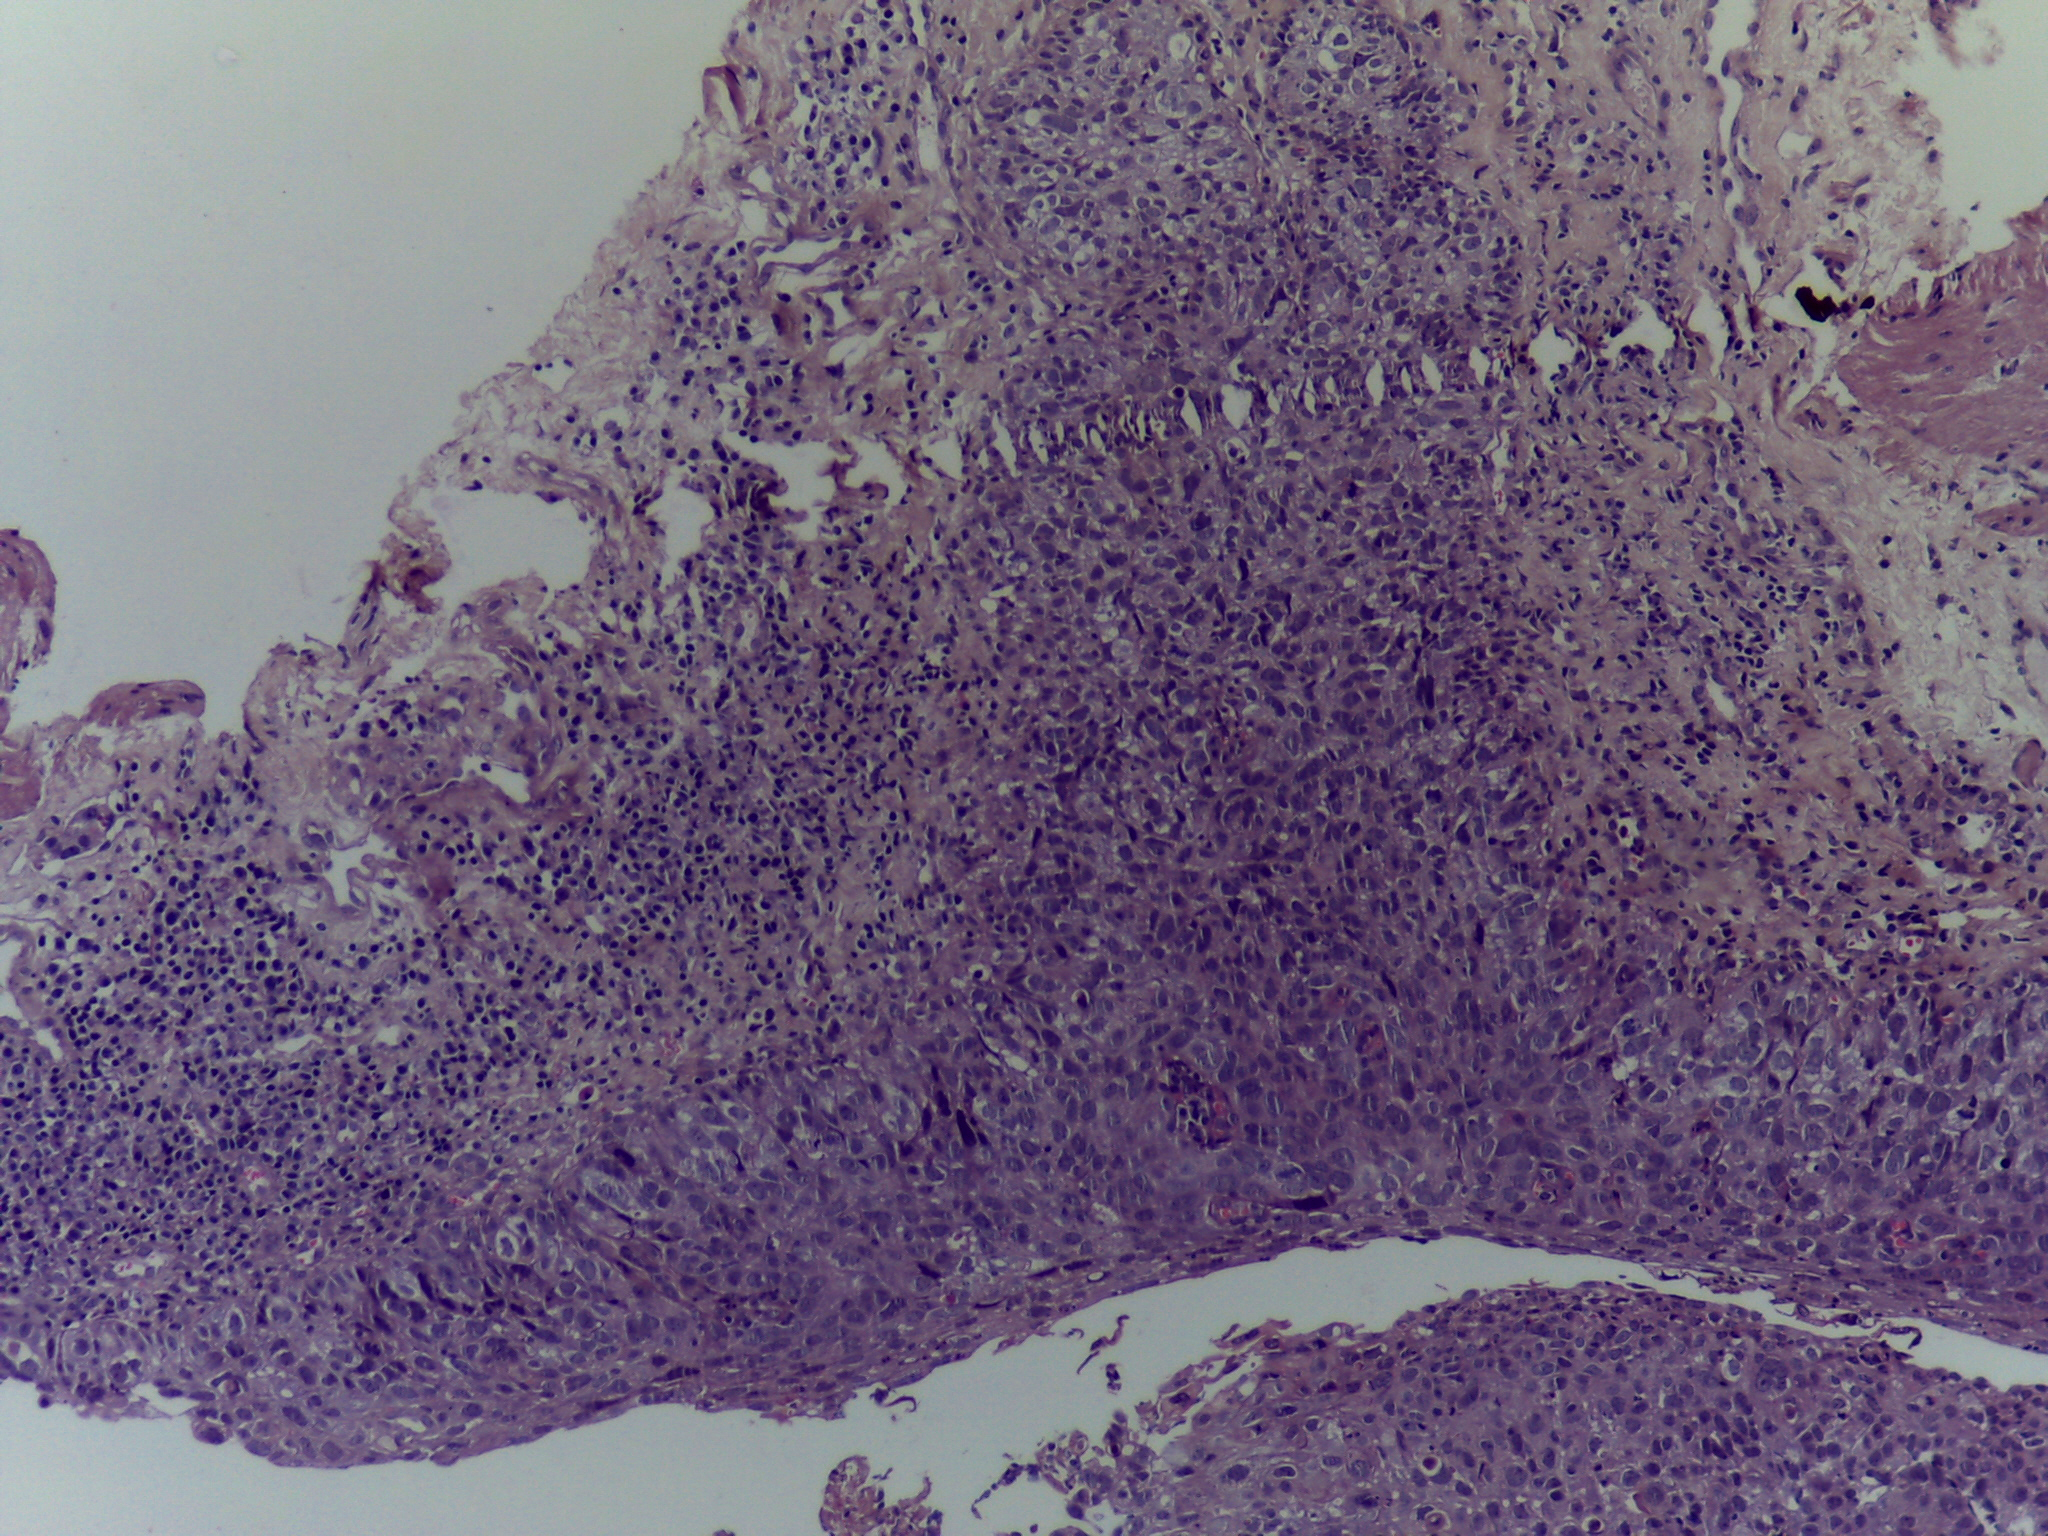
Diagnosis: OSCC